Current action and preconditions to check: path_clear

Your task: For each precondition in the list above, predict whether it will hold at this action.

Consider the current scene as observed from the mobile robot's camera, and analyze the predicted future states of all dynamic agents (e.g., people, animals, vehicles, or any moving entities) within the NEXT SECOND.

IMPORTANT: Only answer "very likely" if you are absolutely certain—based on strong, clear evidence—that a dynamic agent will violate the precondition in the predicted future state. Do NOT answer "very likely" for unlikely, ambiguous, or low-probability risks.

Ask yourself for each precondition: Is there a high probability, with clear and convincing evidence, that the predicted future states of any dynamic agent will interfere with the predicted future state of the currently executing action within the NEXT SECOND, causing that precondition to fail?

Assess the risk level based on these predictions. Use "likely" or "very likely" if motions create a clear risk of interference.

Use "neutral" or "improbable" if agents are nearby but their predicted paths are clearly diverging or non-conflicting.

Failure Risk Categories: "very improbable", "improbable", "neutral", "likely", "very likely"

Answer Format: Output ONLY the probability_of_failure value from these categories: "very improbable", "improbable", "neutral", "likely", "very likely"

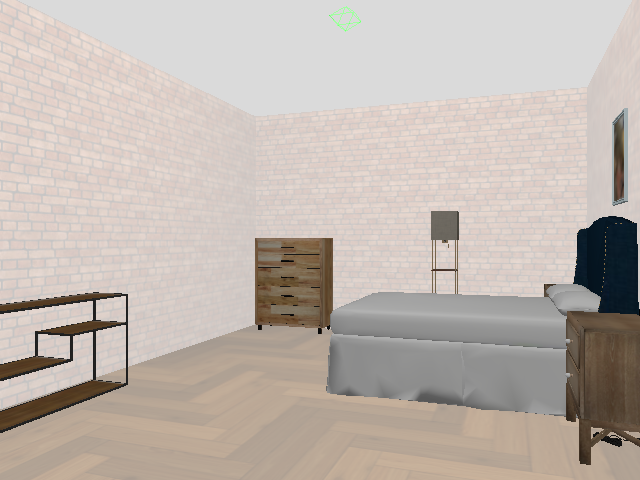

Answer: very improbable